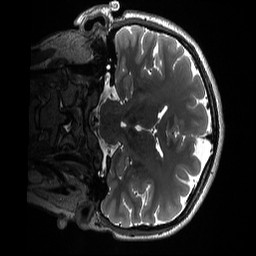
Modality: T2w
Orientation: coronal
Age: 24
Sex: female